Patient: sex M, age 54
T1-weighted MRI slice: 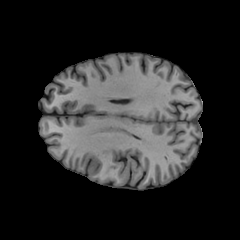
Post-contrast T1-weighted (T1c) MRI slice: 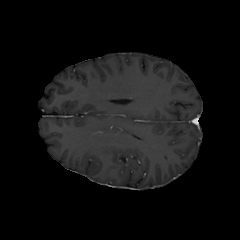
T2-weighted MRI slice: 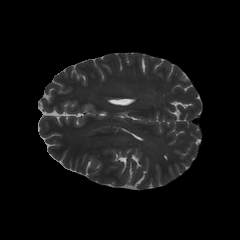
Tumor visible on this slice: no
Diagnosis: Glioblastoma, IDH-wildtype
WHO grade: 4